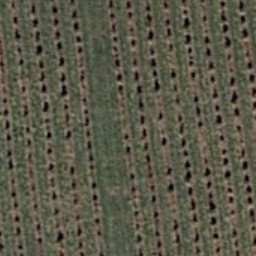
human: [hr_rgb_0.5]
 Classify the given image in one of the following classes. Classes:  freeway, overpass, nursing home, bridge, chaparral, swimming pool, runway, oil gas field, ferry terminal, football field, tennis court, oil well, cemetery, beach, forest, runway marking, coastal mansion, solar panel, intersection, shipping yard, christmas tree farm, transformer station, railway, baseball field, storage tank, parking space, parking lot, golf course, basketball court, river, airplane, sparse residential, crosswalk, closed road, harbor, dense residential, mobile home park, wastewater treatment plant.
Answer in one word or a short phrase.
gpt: christmas tree farm